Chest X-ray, AP view. Patient: 49 years old, sex M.
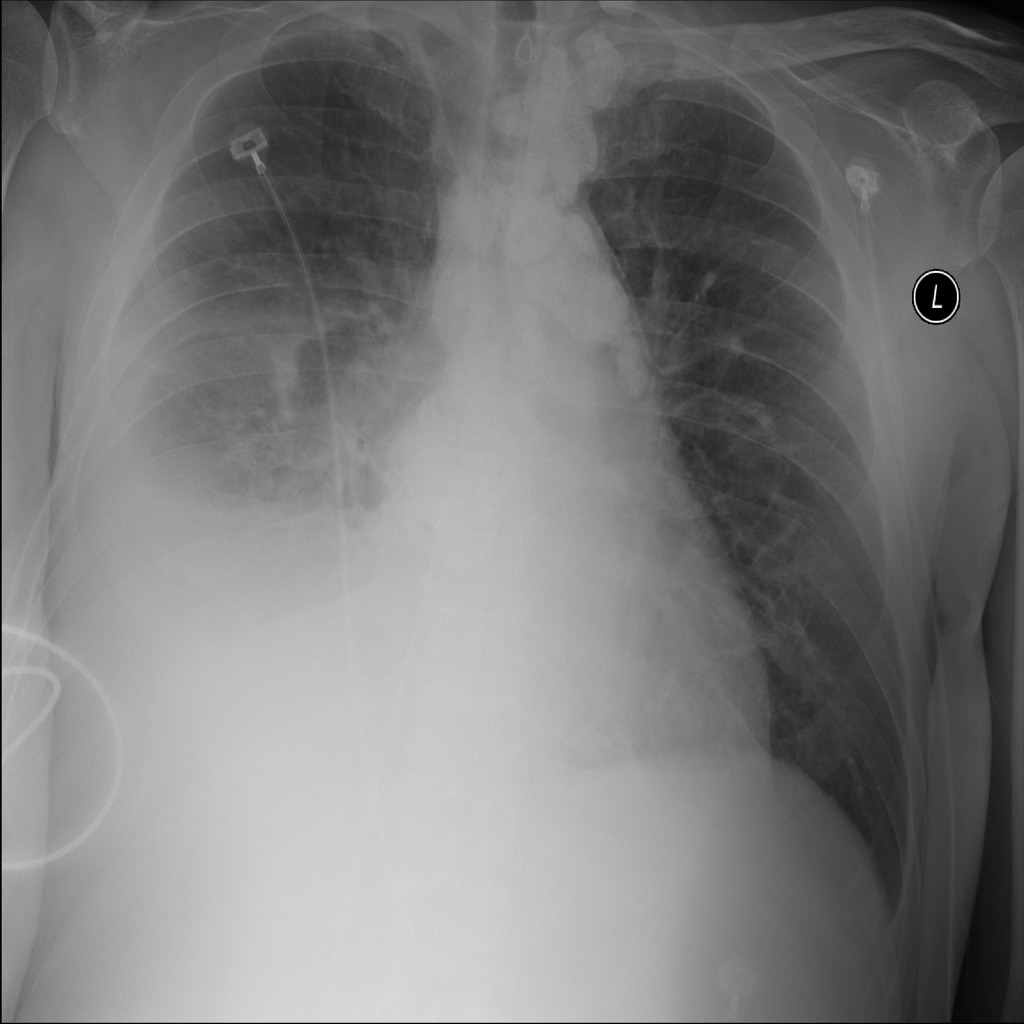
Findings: Cardiomegaly, Edema, Effusion, Nodule